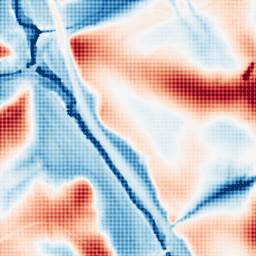
Category: edge_preserving
Decomposition family: guided
Decomposition parameters: radius: 32
eps: 0.001
Upsampling method: sinc_hamming
Upsampling parameters: scale: 4
kernel_size: 4
Upsampling scale: 4